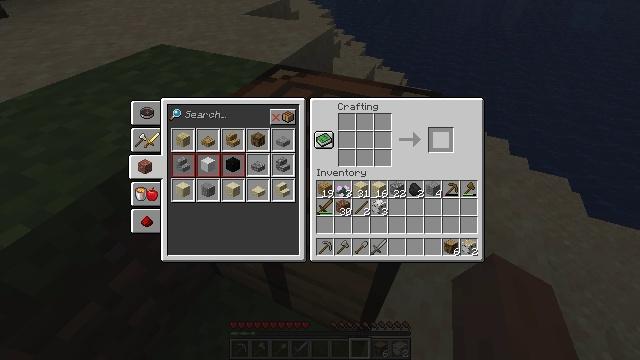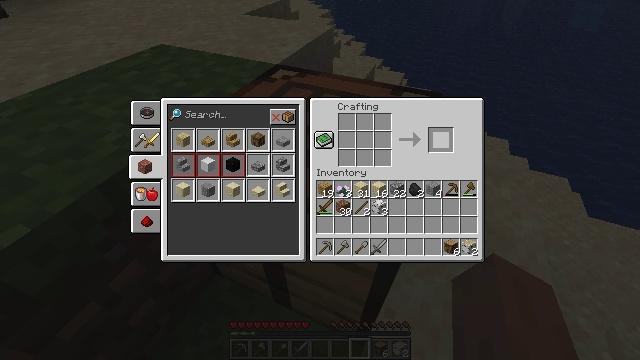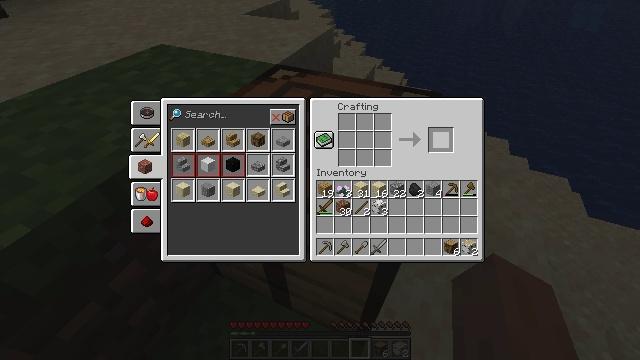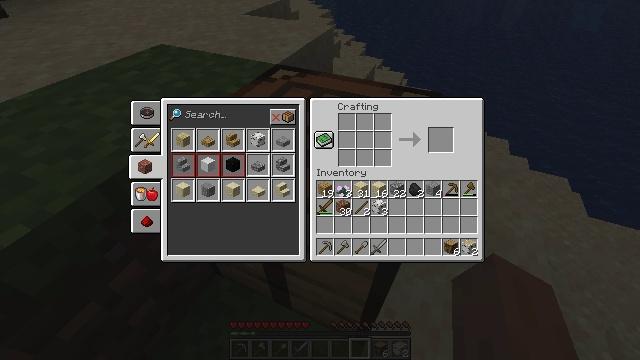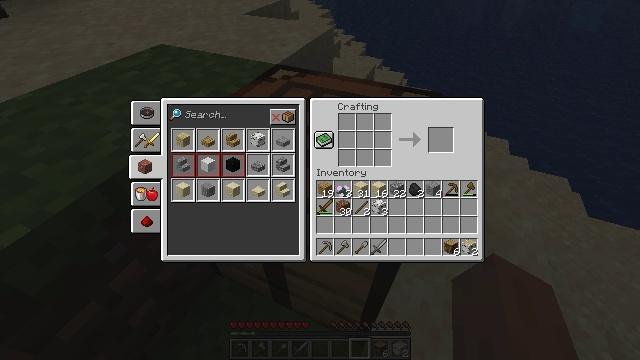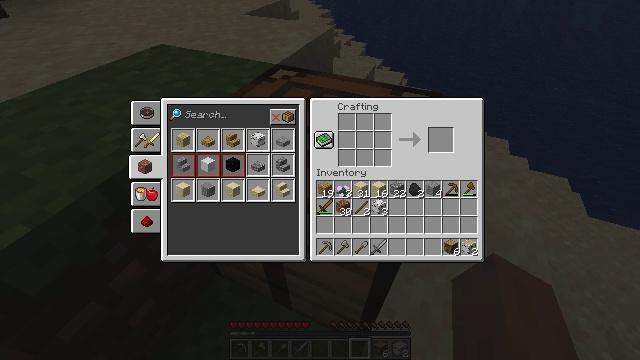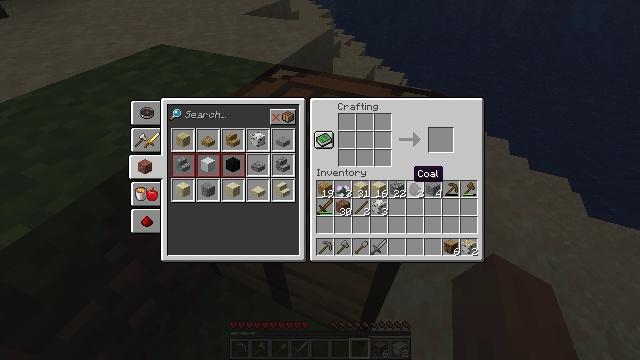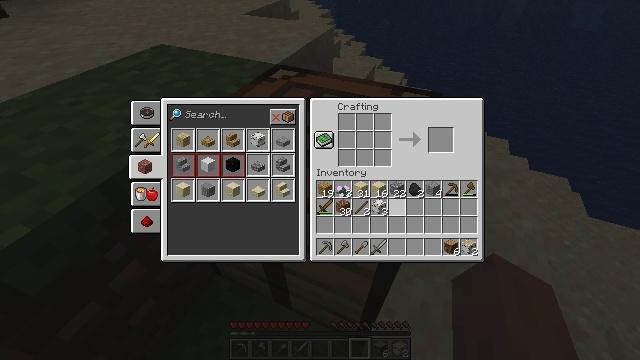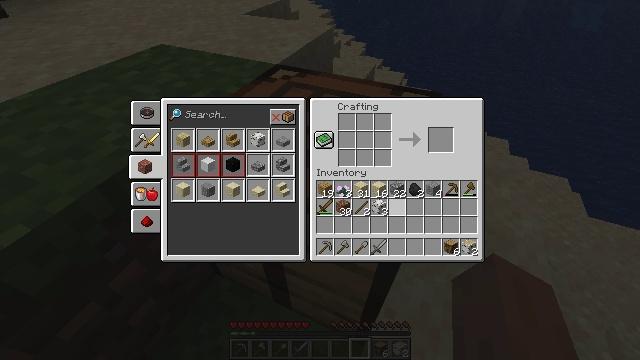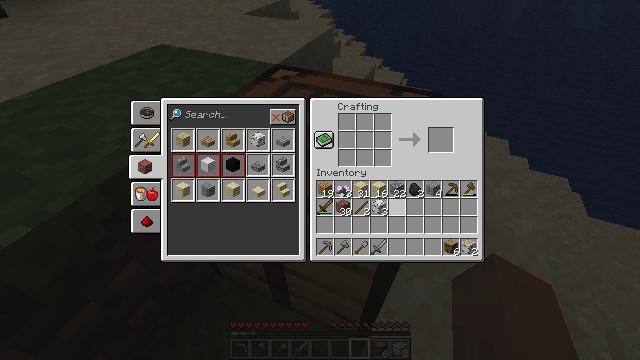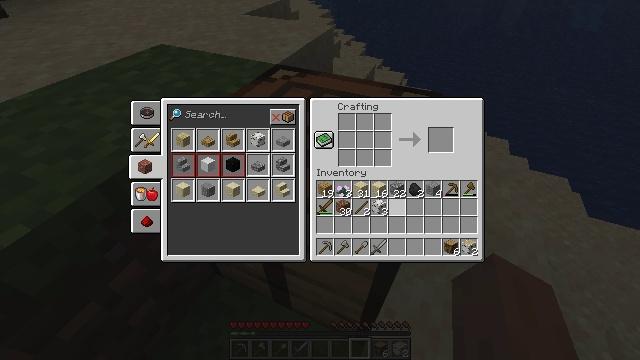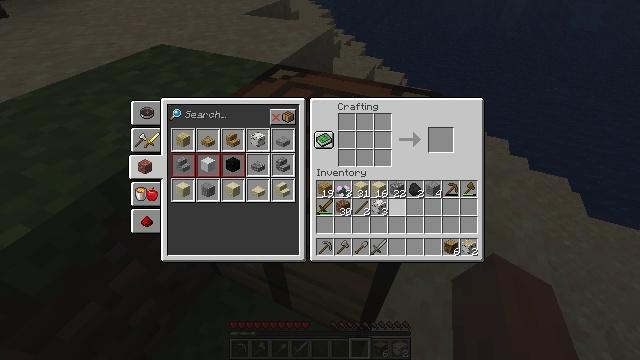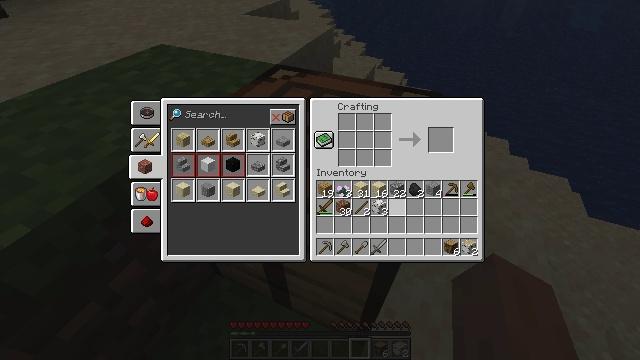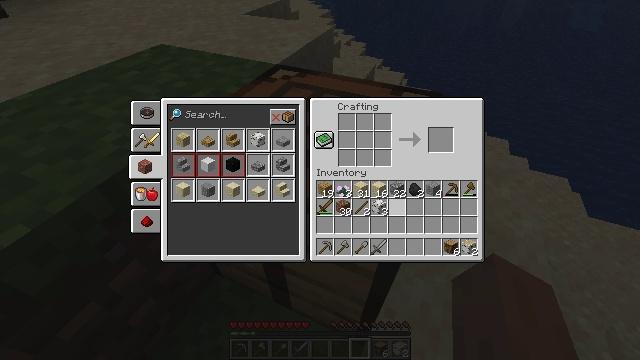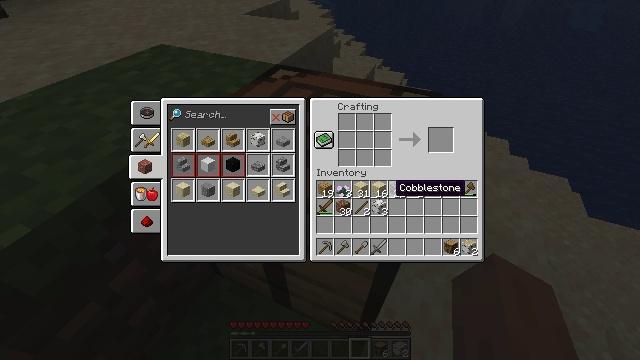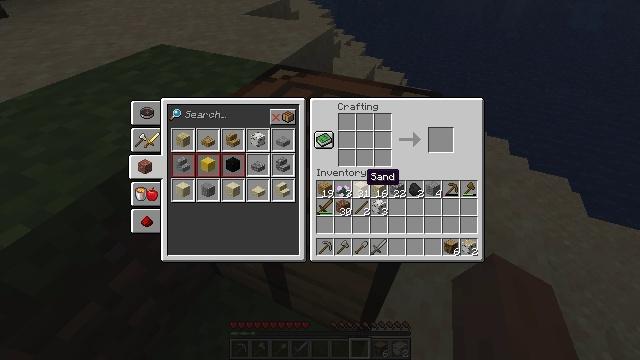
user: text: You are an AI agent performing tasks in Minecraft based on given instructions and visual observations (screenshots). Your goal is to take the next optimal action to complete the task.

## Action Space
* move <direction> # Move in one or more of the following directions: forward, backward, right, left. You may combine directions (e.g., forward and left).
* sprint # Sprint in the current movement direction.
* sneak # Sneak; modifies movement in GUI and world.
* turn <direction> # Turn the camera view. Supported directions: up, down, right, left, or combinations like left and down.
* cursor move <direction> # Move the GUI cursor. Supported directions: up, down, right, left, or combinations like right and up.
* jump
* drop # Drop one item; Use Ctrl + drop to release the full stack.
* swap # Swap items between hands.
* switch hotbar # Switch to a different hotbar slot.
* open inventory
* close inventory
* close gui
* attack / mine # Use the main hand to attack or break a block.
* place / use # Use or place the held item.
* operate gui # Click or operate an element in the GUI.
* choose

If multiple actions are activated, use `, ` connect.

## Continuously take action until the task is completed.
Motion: motion action
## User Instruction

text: Mine block crafting table.
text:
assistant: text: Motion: no_op
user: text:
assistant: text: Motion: no_op
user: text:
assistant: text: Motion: no_op
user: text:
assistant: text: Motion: cursor move left and down
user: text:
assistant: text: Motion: cursor move left
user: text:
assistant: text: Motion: cursor move left and down
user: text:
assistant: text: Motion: cursor move left and down
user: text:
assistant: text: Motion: cursor move down
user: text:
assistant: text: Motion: no_op
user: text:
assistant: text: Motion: no_op
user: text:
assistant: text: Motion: no_op
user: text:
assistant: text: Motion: no_op
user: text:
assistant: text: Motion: no_op
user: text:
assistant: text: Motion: cursor move up
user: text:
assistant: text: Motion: cursor move left and up
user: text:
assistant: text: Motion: cursor move left and up
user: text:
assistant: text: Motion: cursor move left and up
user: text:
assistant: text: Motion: no_op
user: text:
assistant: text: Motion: no_op
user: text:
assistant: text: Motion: no_op
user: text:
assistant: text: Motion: cursor move left
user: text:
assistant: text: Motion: no_op
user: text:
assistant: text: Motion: no_op
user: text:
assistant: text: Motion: no_op
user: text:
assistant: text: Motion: no_op
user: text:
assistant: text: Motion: no_op
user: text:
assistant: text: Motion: no_op
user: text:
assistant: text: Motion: no_op
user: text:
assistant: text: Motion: operate gui
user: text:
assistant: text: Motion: operate gui